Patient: sex M, age 36
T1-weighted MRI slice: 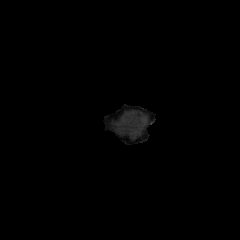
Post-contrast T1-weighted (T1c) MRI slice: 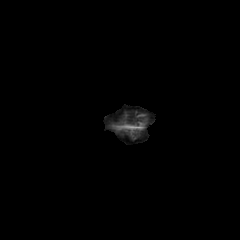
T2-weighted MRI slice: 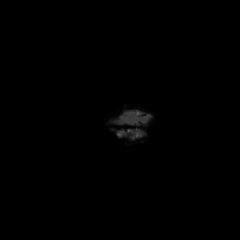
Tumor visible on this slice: no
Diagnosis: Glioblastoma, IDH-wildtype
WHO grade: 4